Question: I'm trying to create a Cognito User Pool through Cloudformation but I'm unable to define a template that allow users to use an email address or phone number as their "username" to sign up and sign in to my application.
I have created an AWS::Cognito::UserPool setting phone_number and email as AliasAttributes, but when I try to sign up with an email or phone number as username I get a message telling that the username cannot match an email or phone number format.

I can define that through AWS Management Console (image above). Does anyone know how I can achieve that through Cloudformation template?
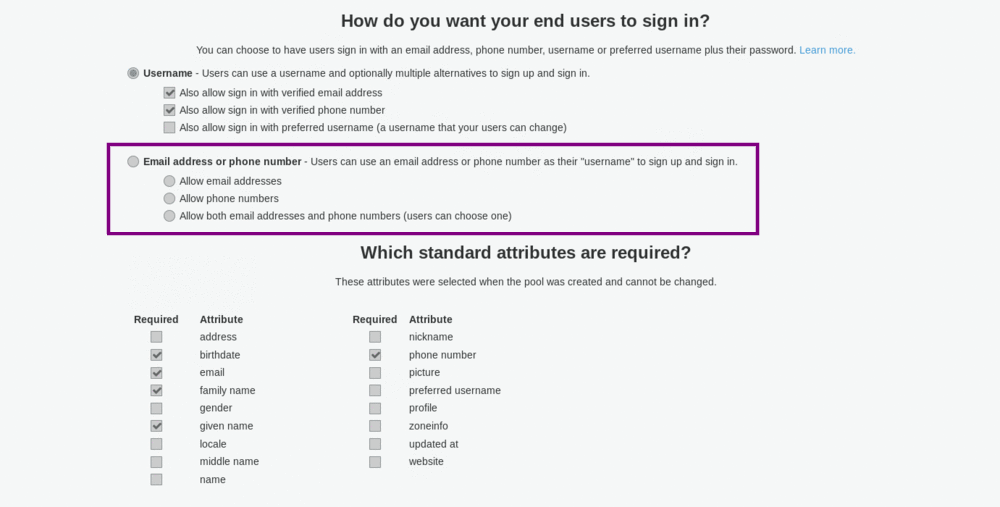
Answer: According to an answer posted by AWS on the AWS Developer Forums:
> Currently this setting is not available in Cloudformation template but will be added in future releases.
Source: <URL>